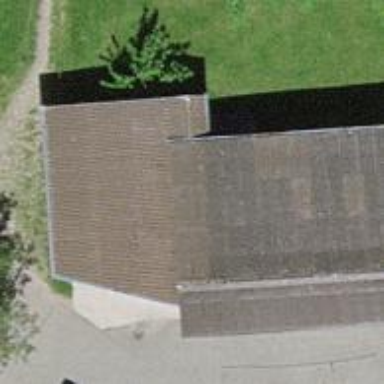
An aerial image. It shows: Shed.